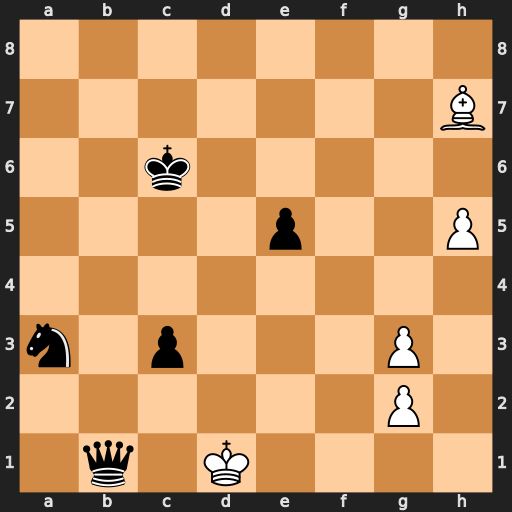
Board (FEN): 8/7B/2k5/4p2P/8/n1p3P1/6P1/1q1K4
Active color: w
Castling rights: -
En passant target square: -
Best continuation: Bxb1 Nxb1 h6